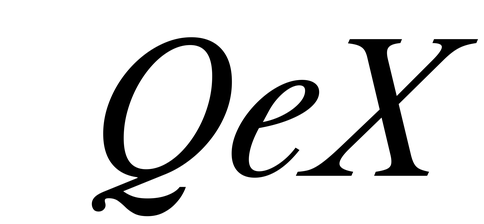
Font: LibreCaslonText-Italic_Italic